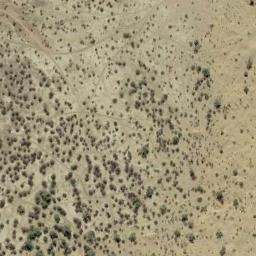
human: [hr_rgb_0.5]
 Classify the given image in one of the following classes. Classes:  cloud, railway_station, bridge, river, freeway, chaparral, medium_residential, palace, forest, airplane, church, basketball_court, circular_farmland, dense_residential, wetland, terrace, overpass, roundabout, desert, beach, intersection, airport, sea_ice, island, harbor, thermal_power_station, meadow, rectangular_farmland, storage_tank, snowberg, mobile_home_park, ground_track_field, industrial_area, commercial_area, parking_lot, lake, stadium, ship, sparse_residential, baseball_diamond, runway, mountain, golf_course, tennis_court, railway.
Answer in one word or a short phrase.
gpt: chaparral